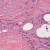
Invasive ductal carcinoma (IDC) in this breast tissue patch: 1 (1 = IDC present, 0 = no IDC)